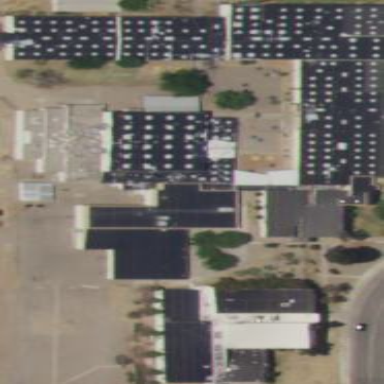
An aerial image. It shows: School building.